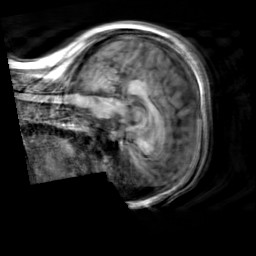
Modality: T1w
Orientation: sagittal
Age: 22
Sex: female
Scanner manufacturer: siemens
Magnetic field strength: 3 T
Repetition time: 2.3 s
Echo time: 0.00303 s